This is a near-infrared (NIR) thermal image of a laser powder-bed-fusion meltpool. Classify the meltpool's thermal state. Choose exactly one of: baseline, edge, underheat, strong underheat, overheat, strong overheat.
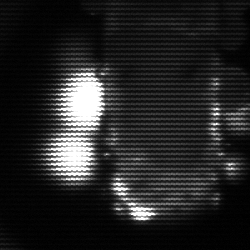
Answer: strong underheat